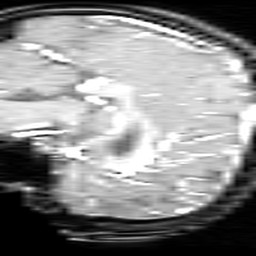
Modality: inplaneT1
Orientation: sagittal
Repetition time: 0.2 s
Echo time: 0.0036 s